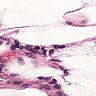
Metastatic tissue present: no